Question: Using this Tutorail i scceessfully login to Facebook
<URL>
But i have NO Experience with facebook for iOS .
'''
- (IBAction)rateTapped:(id)sender {
NSURL *url = [NSURL URLWithString:@"YOur Image url"];
NSData *data = [NSData dataWithContentsOfURL:url];
UIImage *img = [[UIImage alloc] initWithData:data];
[variables setObject:img forKey:@"picture"];
FbGraphResponse *fb_graph_response = [fbGraph doGraphPost:@"/me/photos"
withPostVars:variables];
}
'''
But here i confused that how we can pass image url ,bcz my image is on the same page And also when i use this code its gives me following four Errrors.

I have no luck. What's wrong? Thanks in advance
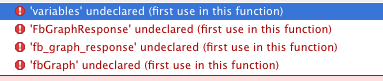
Answer: Please see this post - <URL>
In this you will found How to share an 'UIImage' to , , and .